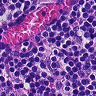
Metastatic tissue present: no